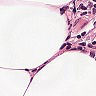
Metastatic tissue present: no